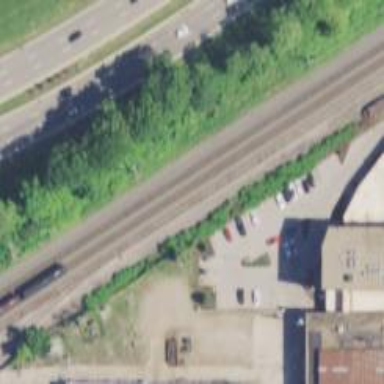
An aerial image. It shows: Railway spur service.